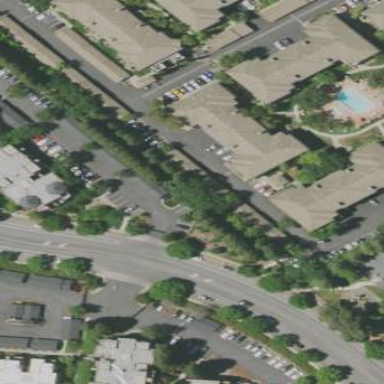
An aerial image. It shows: Carport building.